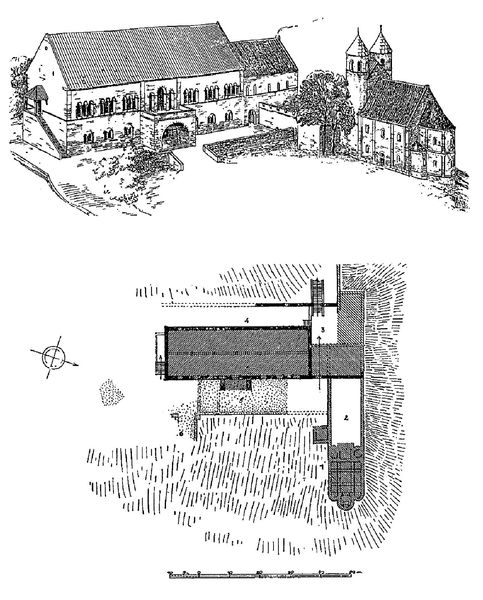
Titel: Ehemalige Kaiserpfalz in Goslar in der Pfalz
Standort: Goslar (EU - D - Nds)
Schlagwörter: zeichnung, gebäude, architektur, norden, kirche, kloster, türme, schraffur, grundriss, massstab, ausrichtung, himmelsrichtung, kompass, scala, kompassrose